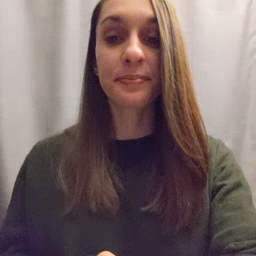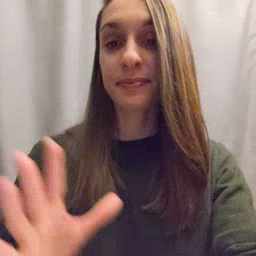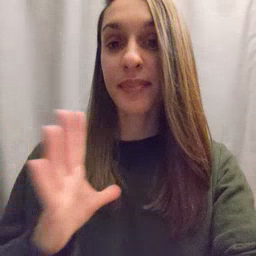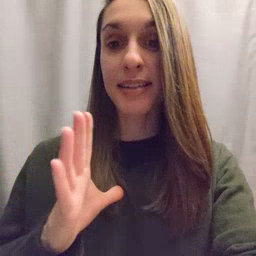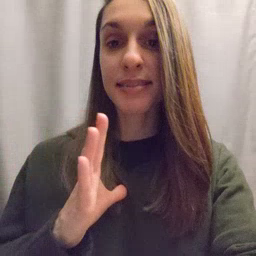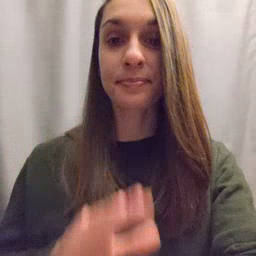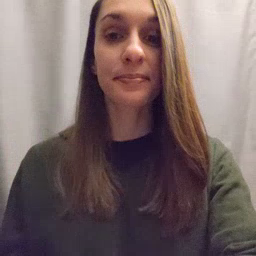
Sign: fine